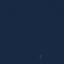
Label: SeaLake